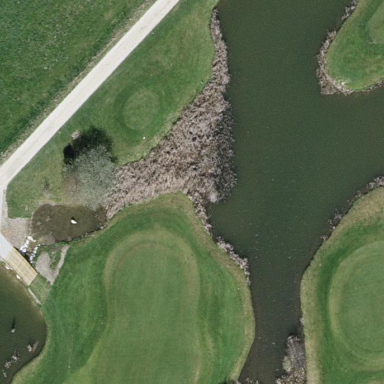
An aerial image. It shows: Pond on golf course designated as lateral water hazard.